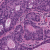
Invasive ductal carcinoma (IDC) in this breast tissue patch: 0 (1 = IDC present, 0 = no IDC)